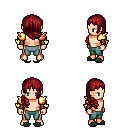
a pixel art fantasy rpg character, male body template, human, light skin, gold arm armor, teal pants, brunette right-swept hairstyle, cloth bracers, gray slippers, four views (front, back, left, right), 2x2 character sprite sheet, small pixel art, hard edges, no anti-aliasing